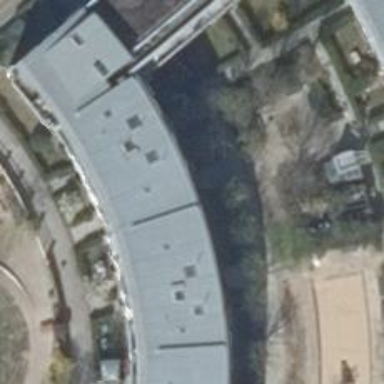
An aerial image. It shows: Footway tunnel passing through building.